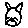
Label: cat